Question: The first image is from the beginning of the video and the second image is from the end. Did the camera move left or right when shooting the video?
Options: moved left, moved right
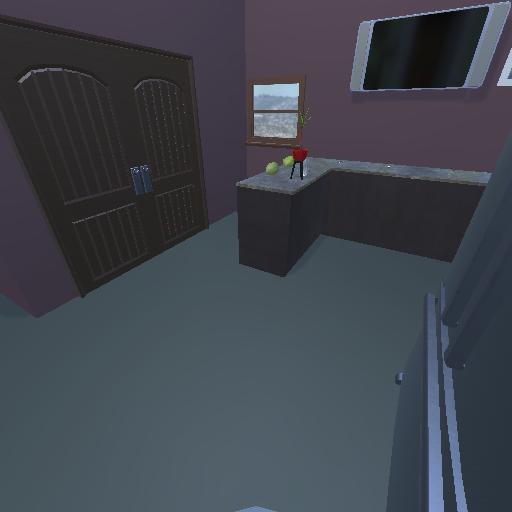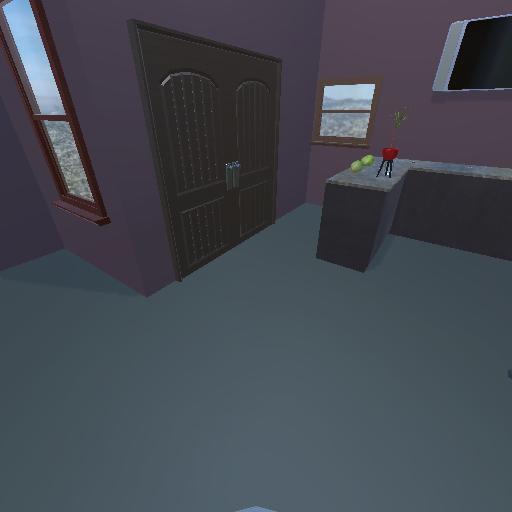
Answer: moved left